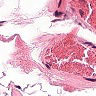
Metastatic tissue present: no